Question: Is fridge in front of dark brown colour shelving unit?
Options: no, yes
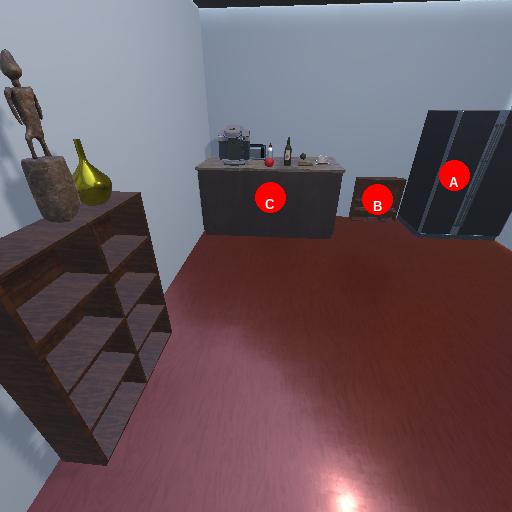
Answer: no